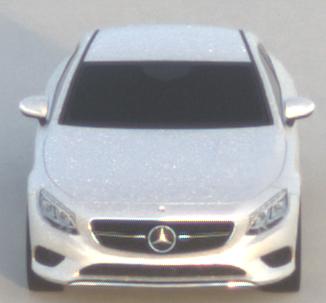
Make: Mercedes-Benz
Model: S 400 Coupé
Detailed model: S-Class (217) Coupé
Model produced from: 2015/10
Model produced until: 2017/09
Doors: 2
Color: white
Road condition: dry road
Daytime: sunrise or sunset
Contrast: low contrast